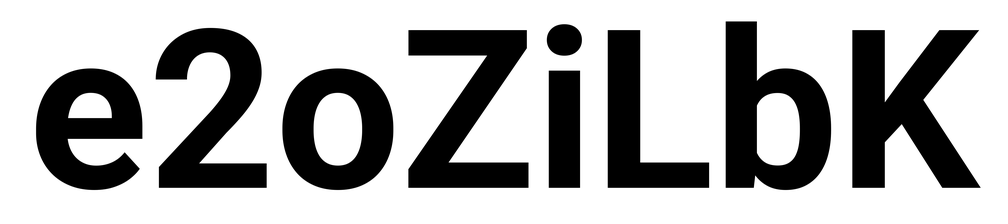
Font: Roboto_Bold